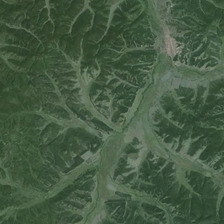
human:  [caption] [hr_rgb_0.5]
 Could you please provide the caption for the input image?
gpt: it is a large piece of green mountain .

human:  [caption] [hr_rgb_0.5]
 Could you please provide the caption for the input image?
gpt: it is a large piece of green mountain .

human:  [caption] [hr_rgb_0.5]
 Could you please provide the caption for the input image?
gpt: it is a large piece of green mountain .

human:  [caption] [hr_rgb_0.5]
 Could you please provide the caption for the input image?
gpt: it is a large piece of green mountain .

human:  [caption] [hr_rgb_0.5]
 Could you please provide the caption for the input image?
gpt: it is a large piece of green mountain .